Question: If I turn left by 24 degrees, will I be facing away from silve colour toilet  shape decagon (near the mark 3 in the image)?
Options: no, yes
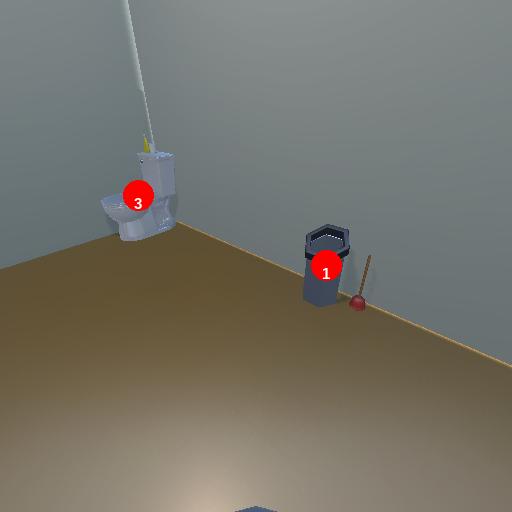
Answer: no